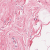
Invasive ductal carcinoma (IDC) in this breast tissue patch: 0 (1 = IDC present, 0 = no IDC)